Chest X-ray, AP view. Patient: 50 years old, sex M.
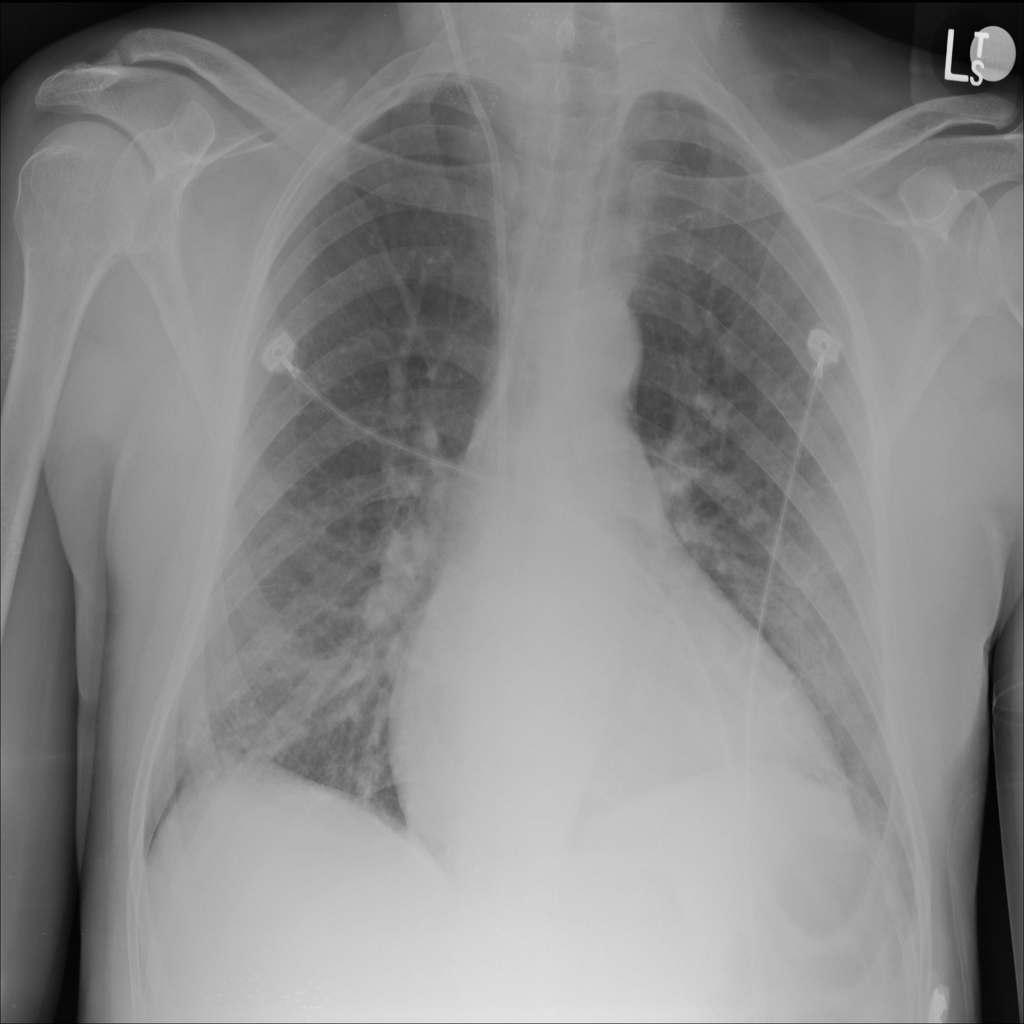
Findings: No Finding